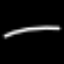
Label: line